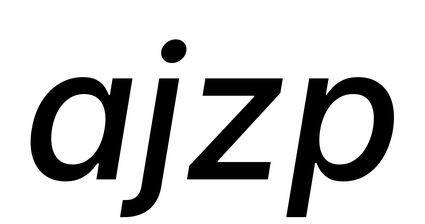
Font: Inter-Italic_Medium_Italic